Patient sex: M
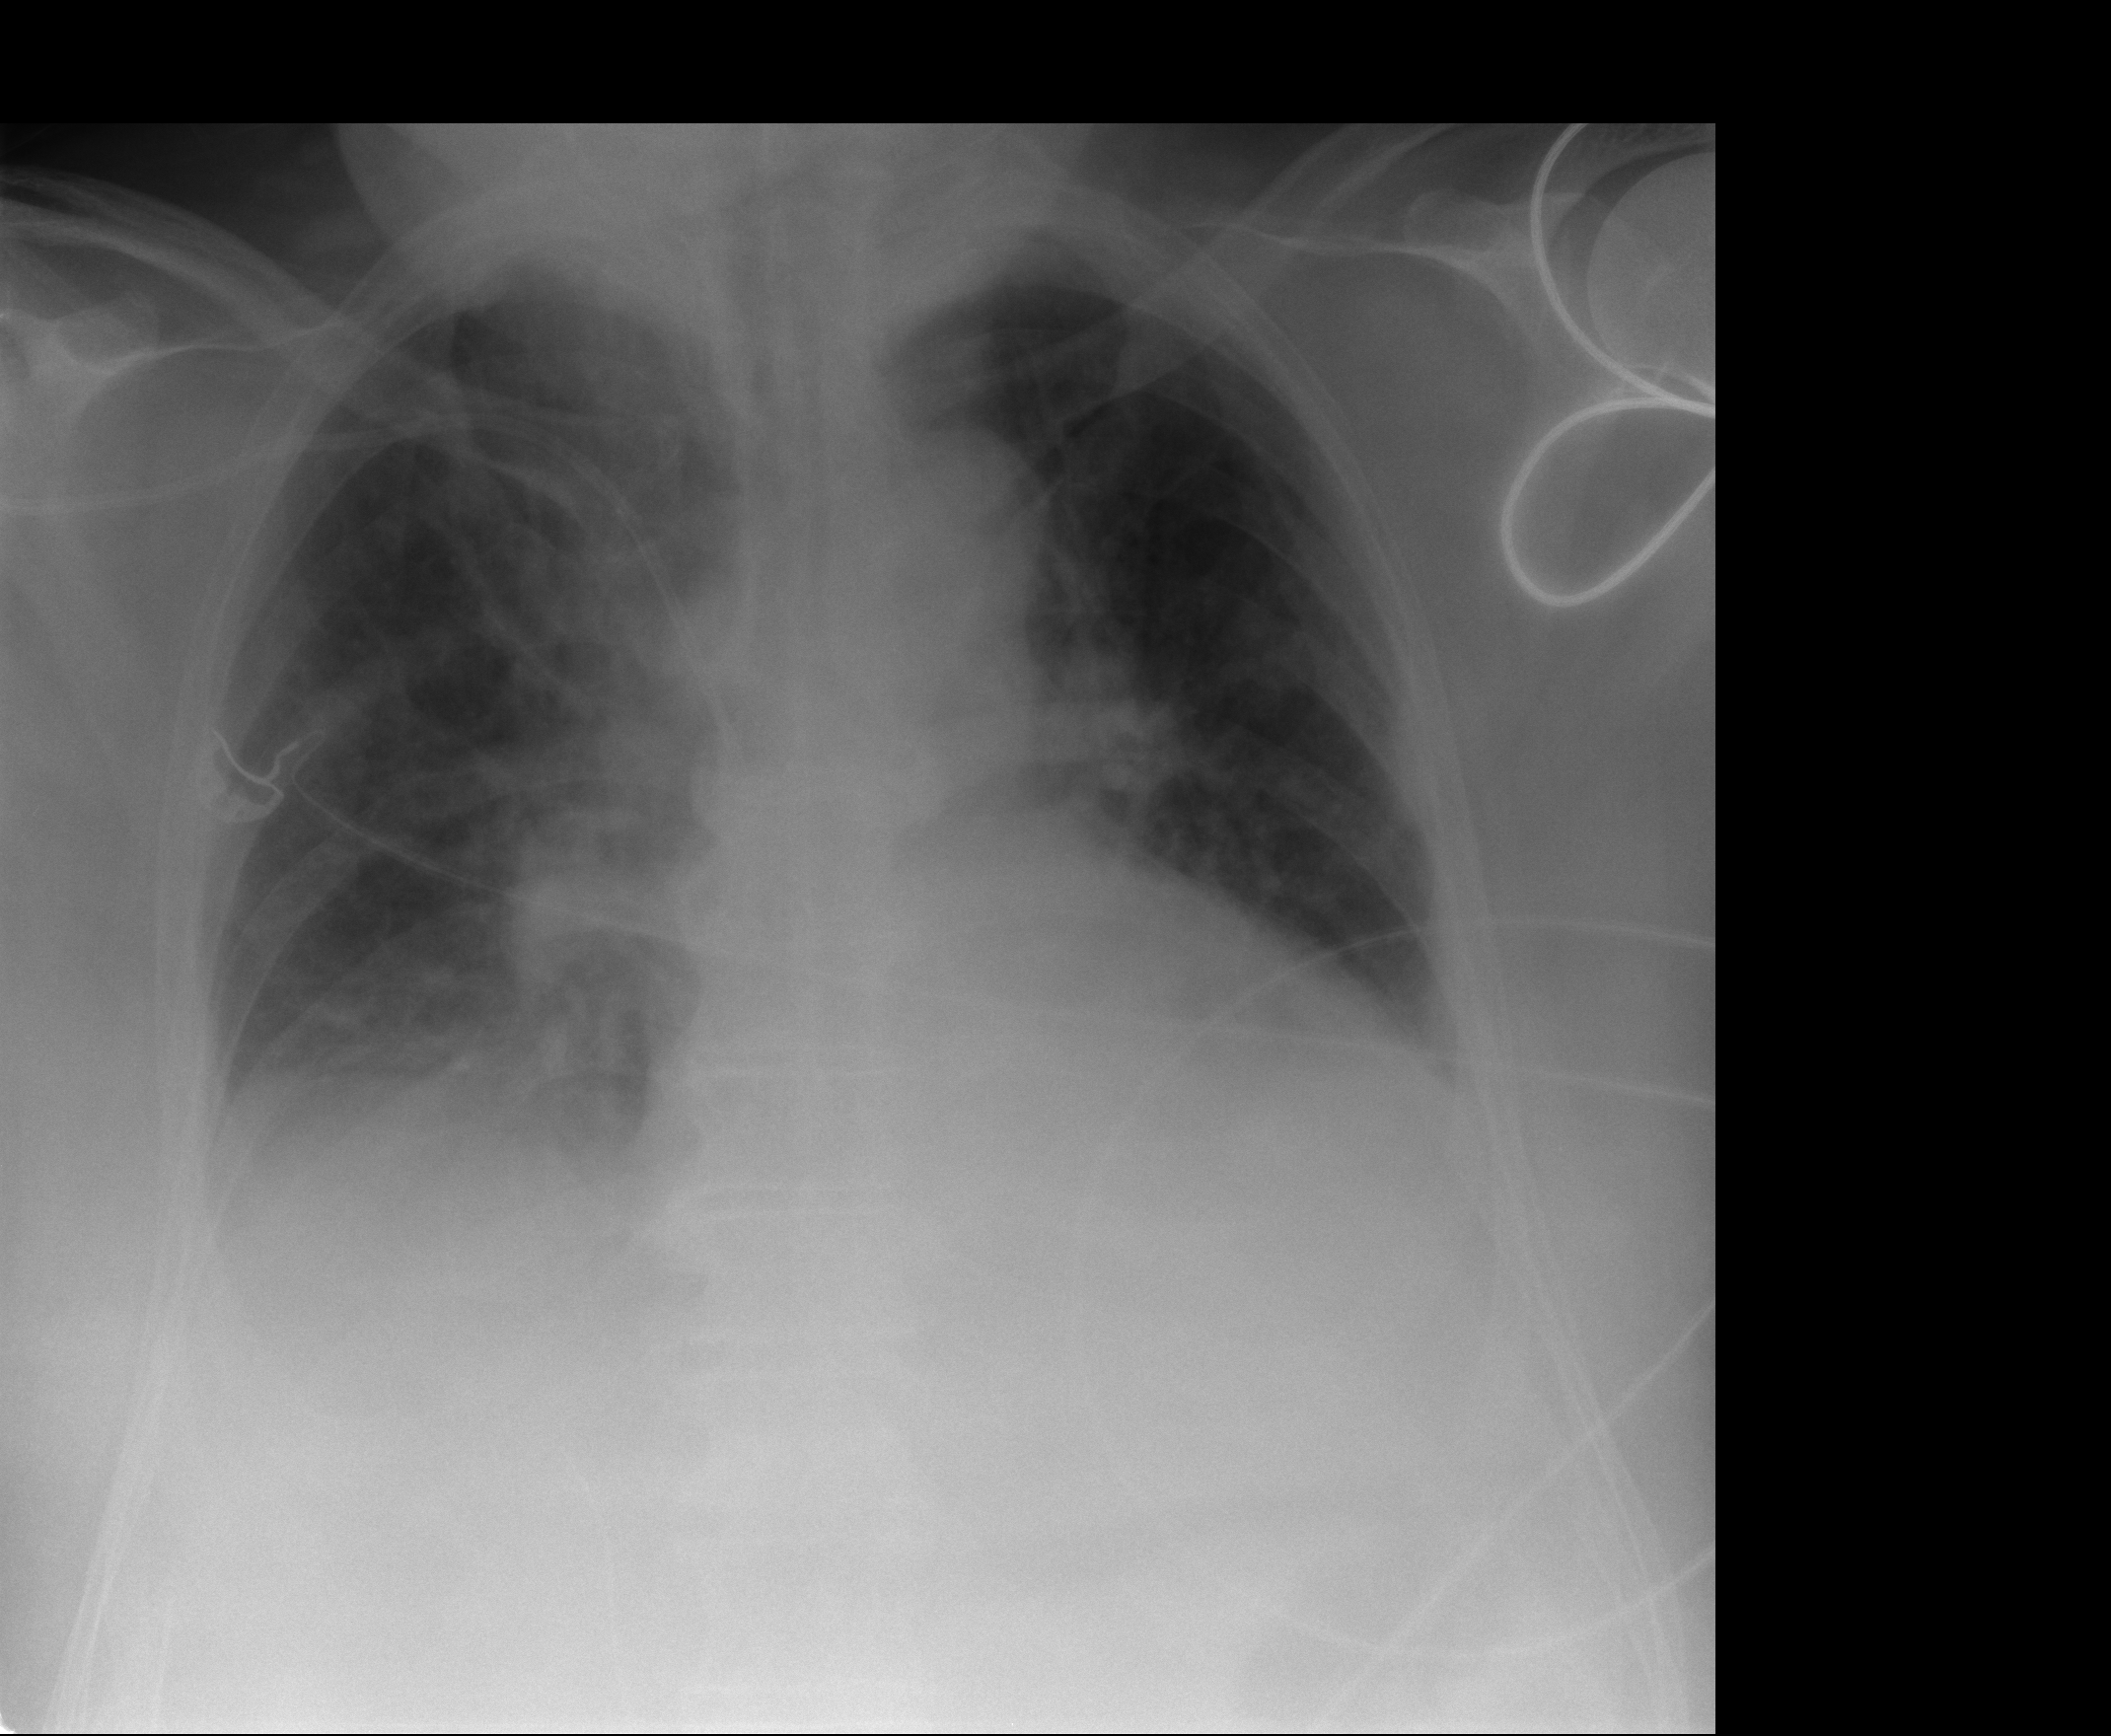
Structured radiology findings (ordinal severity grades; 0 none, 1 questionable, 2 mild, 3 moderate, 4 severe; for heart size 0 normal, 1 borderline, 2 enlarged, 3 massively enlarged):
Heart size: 2
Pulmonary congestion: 2
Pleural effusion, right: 2
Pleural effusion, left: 2
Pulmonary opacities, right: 2
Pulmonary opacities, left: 0
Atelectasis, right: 2
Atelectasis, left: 2